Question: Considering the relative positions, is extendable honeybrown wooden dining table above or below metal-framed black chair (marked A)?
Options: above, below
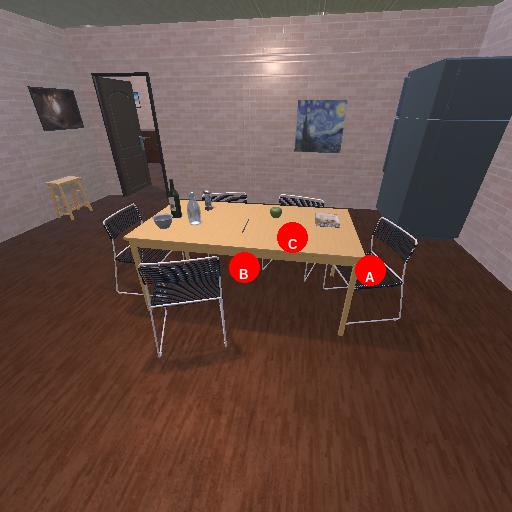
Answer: above